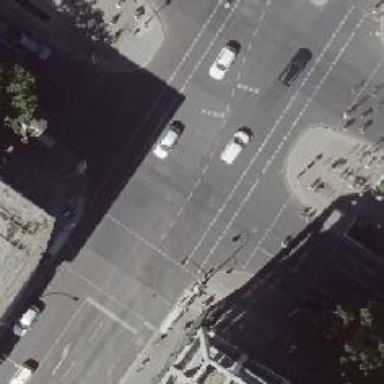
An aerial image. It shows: Crossing with traffic signals.